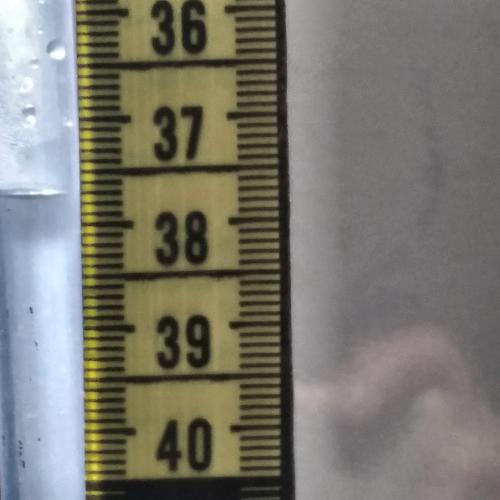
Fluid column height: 37.7 cm